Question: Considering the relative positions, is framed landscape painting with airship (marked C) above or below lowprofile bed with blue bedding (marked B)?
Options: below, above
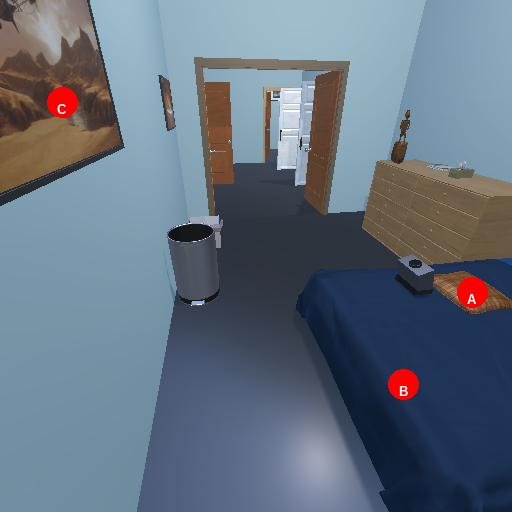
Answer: below